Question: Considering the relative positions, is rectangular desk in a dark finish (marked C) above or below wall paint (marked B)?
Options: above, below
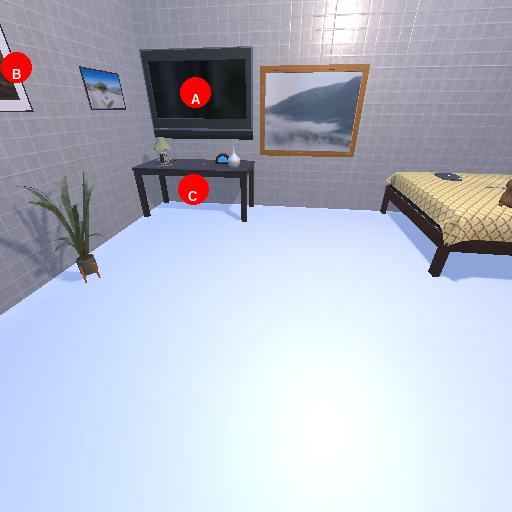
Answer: above